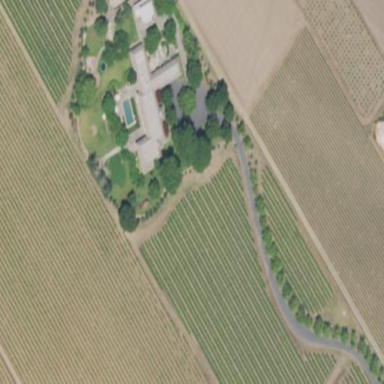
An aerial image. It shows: Vineyard with grape crops.